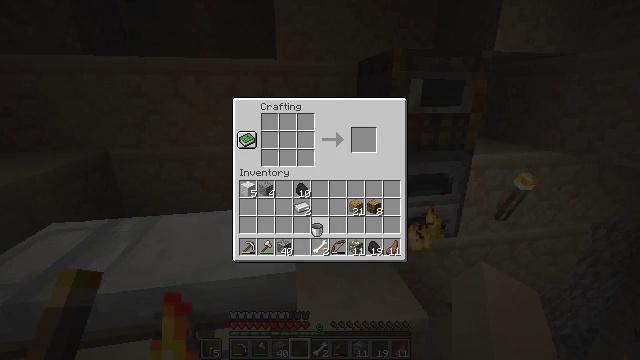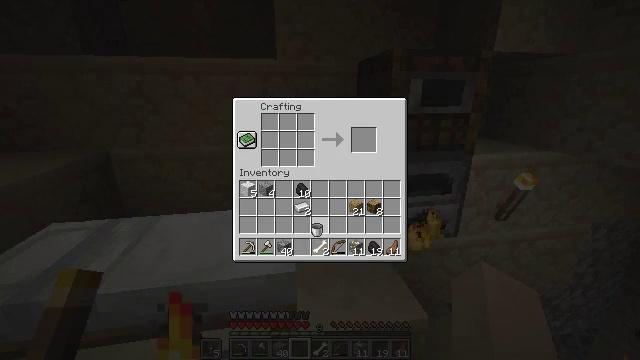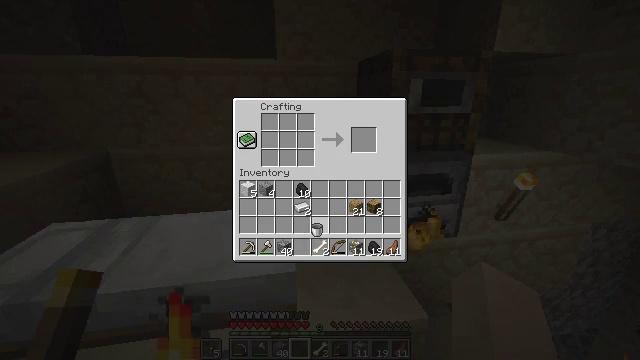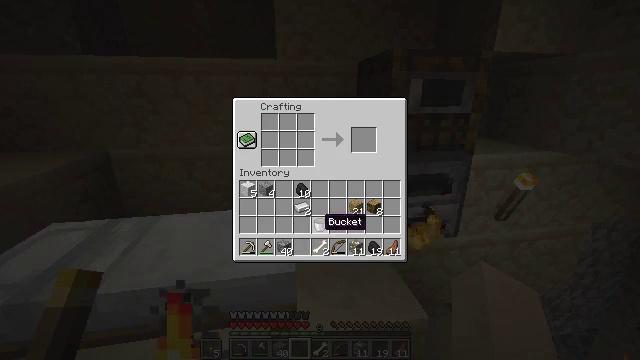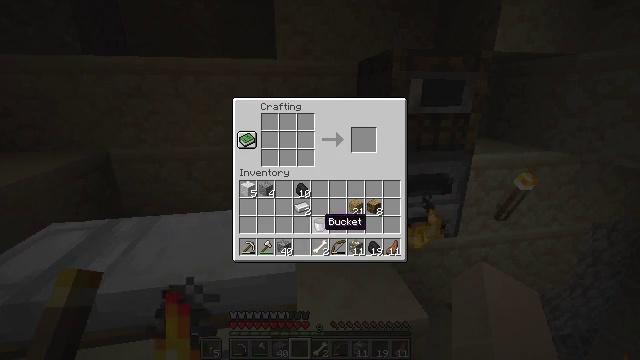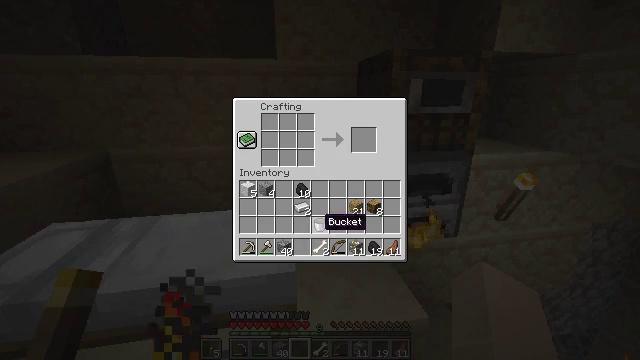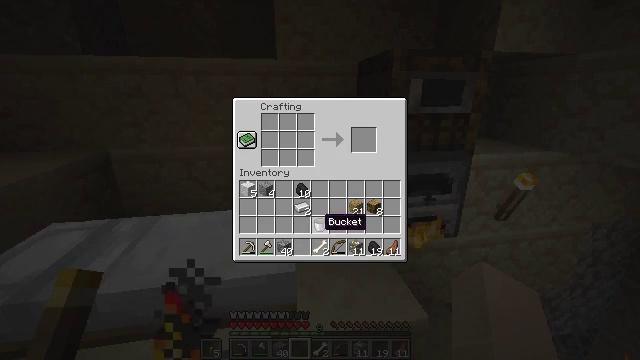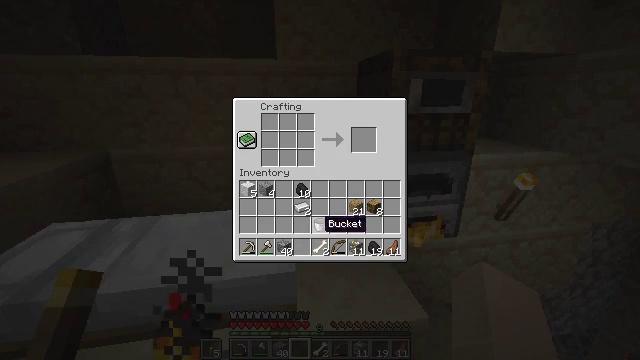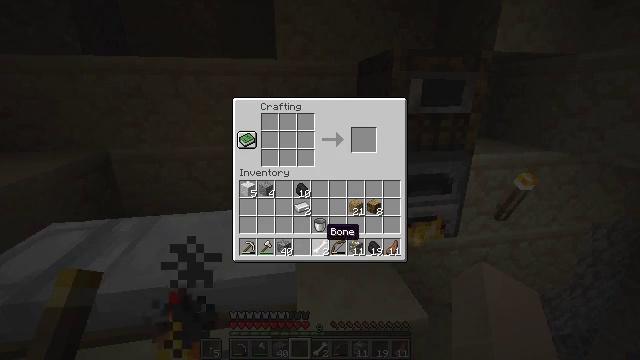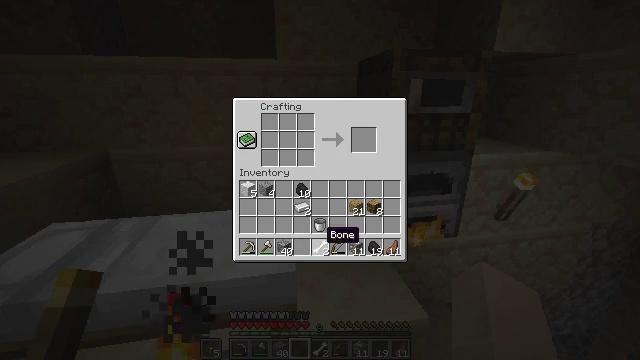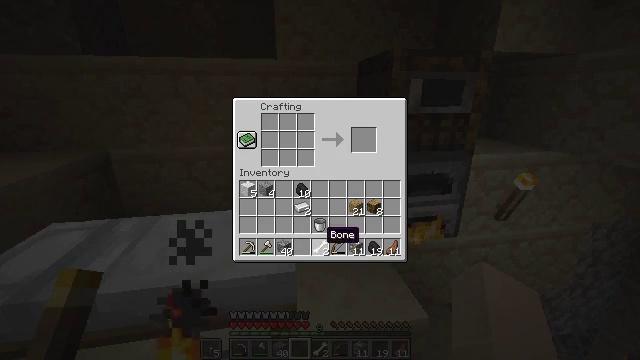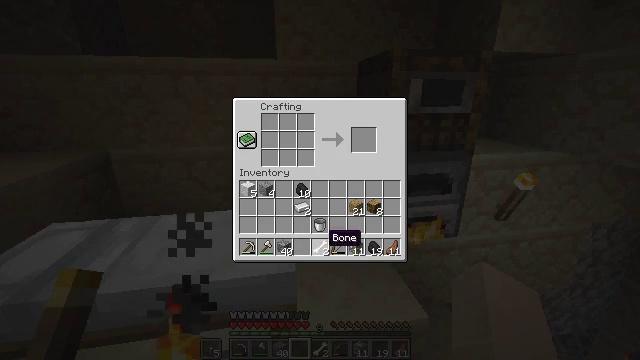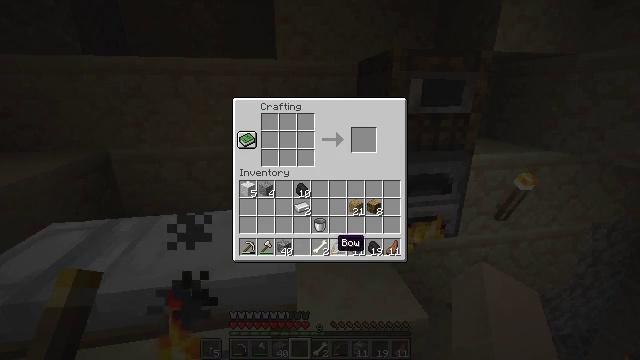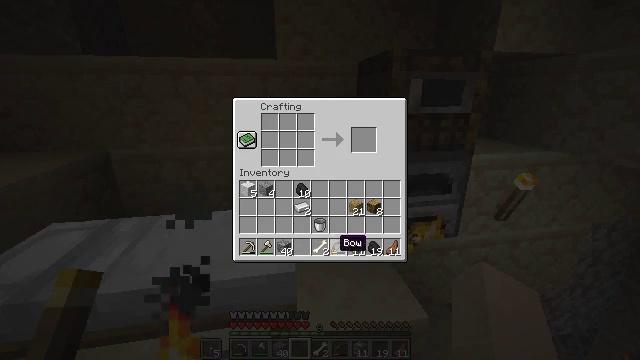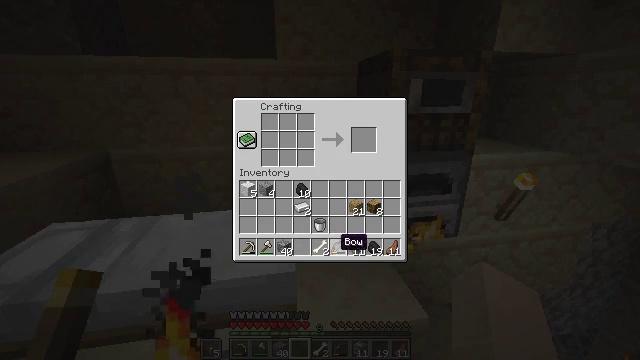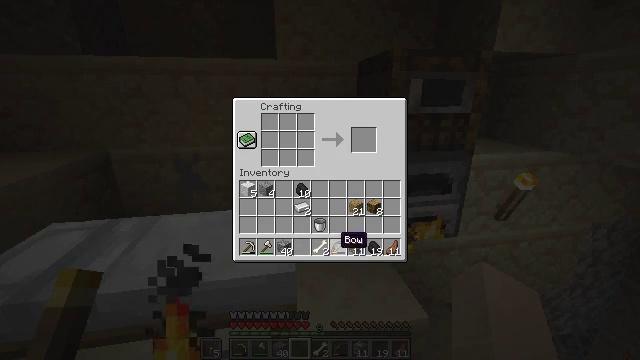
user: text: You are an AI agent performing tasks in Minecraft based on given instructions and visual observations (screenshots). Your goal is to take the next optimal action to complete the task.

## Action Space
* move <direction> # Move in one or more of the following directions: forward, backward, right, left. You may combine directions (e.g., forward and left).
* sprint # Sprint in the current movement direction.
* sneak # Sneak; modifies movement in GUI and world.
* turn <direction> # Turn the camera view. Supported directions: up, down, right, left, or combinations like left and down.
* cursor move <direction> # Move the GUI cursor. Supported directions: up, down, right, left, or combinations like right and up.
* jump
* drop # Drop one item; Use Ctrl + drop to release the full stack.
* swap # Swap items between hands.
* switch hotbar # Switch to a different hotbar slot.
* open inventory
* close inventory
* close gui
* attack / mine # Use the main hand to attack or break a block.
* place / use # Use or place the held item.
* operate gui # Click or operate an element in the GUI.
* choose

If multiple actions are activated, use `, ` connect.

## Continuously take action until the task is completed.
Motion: motion action
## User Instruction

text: Drop a bow.
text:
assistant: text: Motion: operate gui
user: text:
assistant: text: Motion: operate gui
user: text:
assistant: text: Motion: no_op
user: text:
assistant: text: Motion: no_op
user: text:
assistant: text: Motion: no_op
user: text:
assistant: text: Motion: no_op
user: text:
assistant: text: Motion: no_op
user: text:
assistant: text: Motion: cursor move down
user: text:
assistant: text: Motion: no_op
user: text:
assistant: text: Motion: no_op
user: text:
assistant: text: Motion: no_op
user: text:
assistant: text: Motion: cursor move right
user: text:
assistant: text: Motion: no_op
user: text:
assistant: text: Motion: no_op
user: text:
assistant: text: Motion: no_op
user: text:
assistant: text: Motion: no_op
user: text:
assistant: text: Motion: no_op
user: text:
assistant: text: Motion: no_op
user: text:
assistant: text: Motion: no_op
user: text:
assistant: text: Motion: operate gui
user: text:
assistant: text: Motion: operate gui
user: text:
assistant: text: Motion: operate gui
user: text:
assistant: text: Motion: cursor move left
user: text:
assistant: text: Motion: cursor move left and up
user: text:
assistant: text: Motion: cursor move left
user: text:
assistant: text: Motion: no_op
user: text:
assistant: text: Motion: no_op
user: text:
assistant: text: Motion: no_op
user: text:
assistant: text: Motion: no_op
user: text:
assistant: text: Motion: no_op